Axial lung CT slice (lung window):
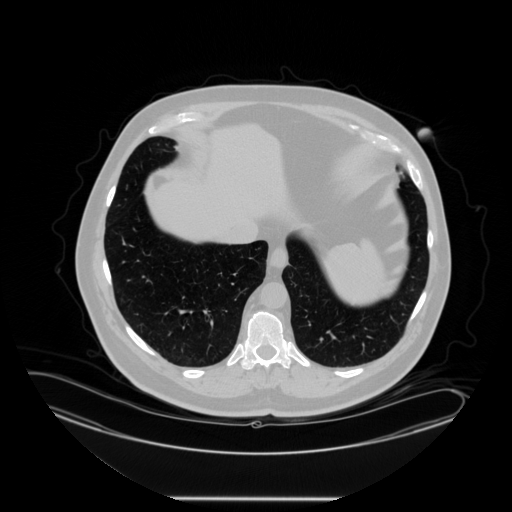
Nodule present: no